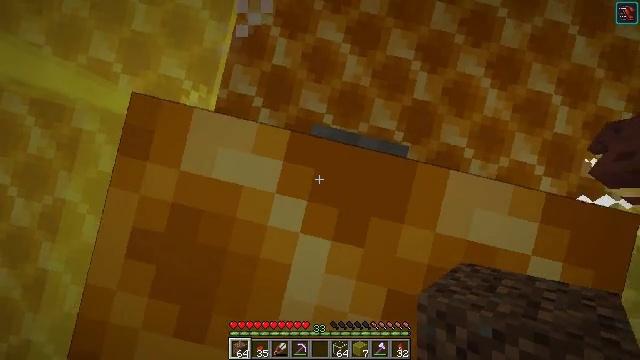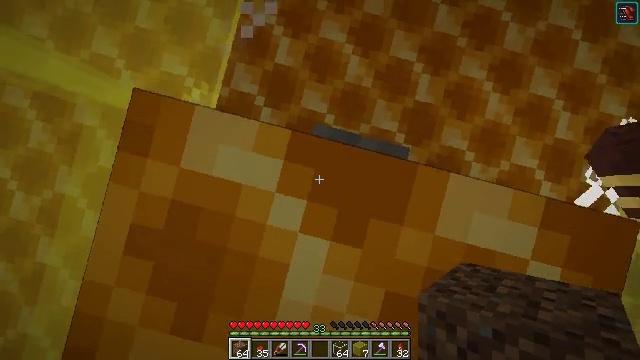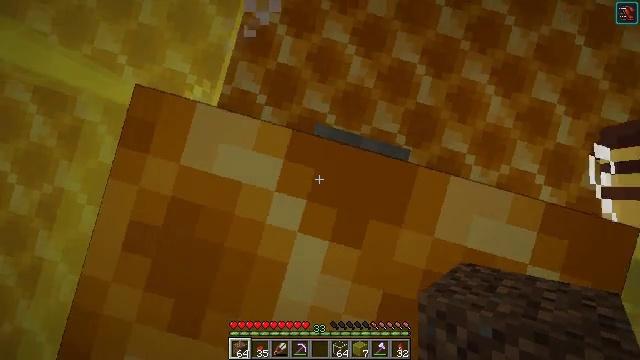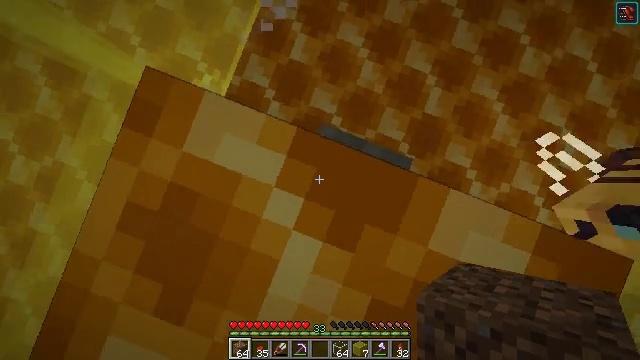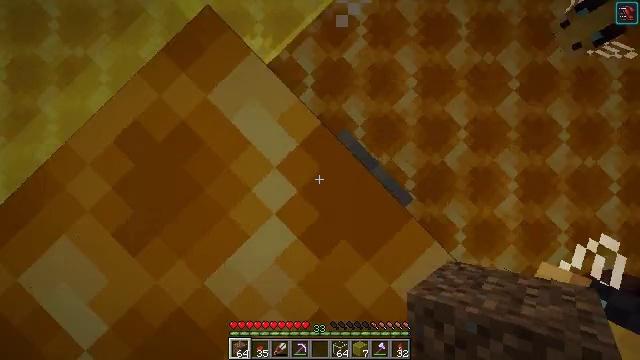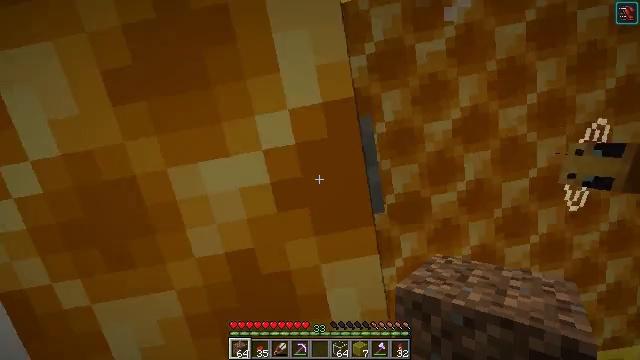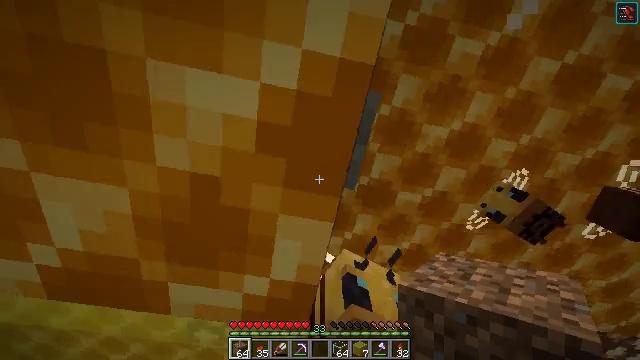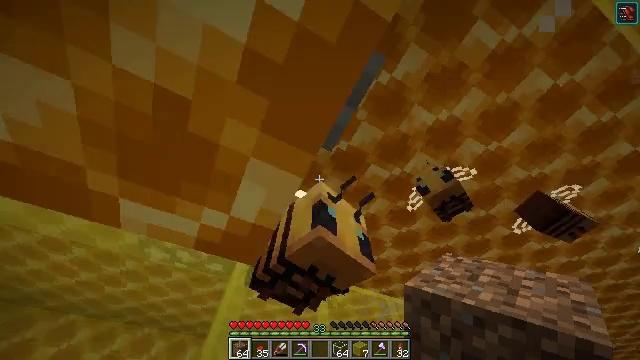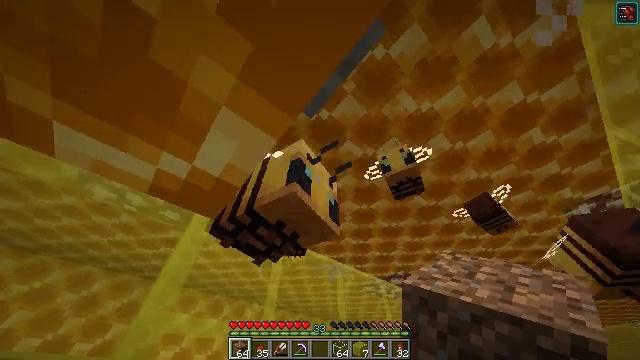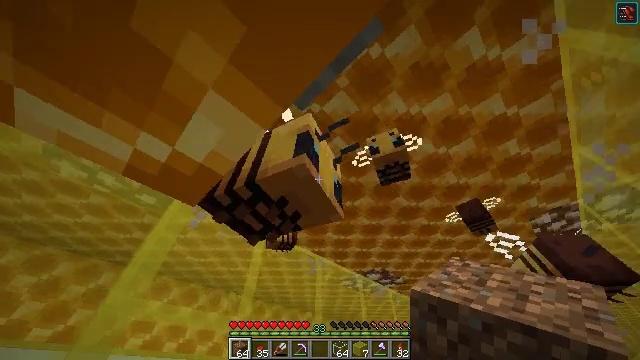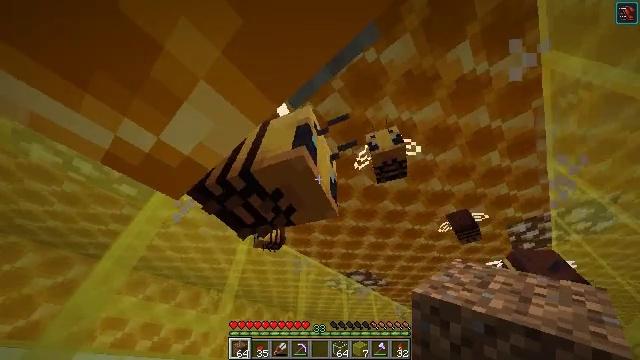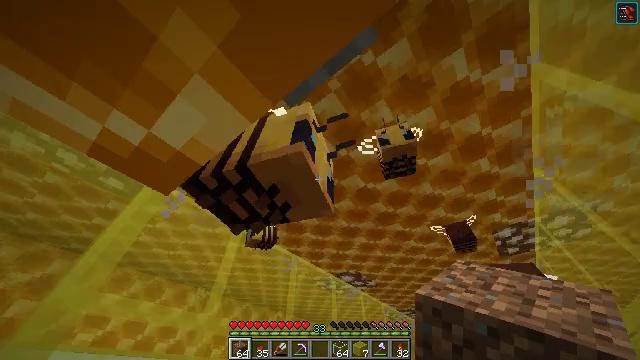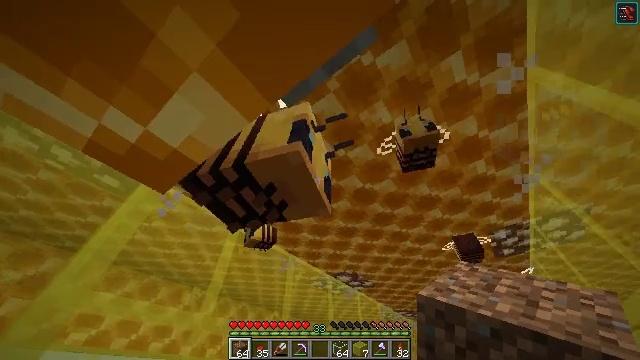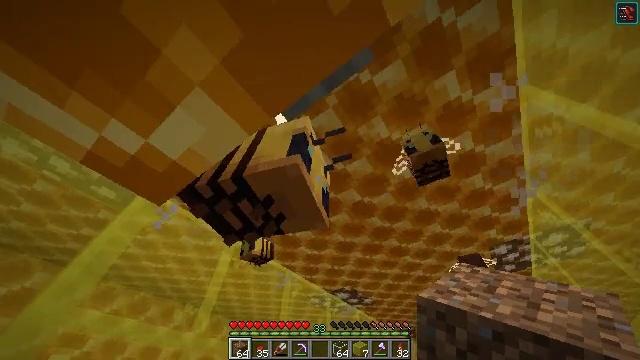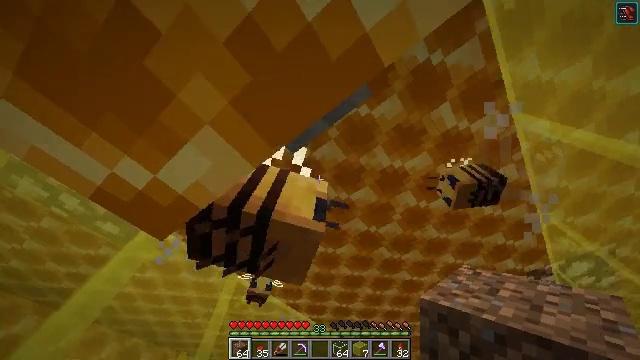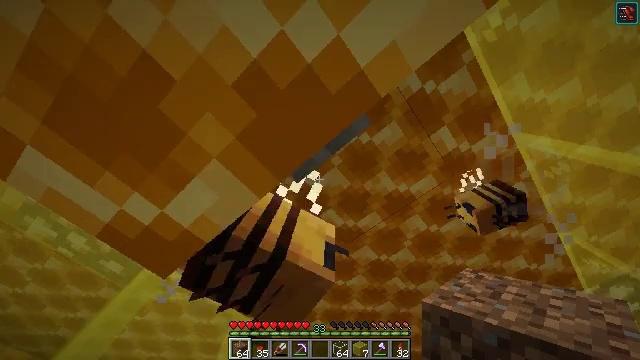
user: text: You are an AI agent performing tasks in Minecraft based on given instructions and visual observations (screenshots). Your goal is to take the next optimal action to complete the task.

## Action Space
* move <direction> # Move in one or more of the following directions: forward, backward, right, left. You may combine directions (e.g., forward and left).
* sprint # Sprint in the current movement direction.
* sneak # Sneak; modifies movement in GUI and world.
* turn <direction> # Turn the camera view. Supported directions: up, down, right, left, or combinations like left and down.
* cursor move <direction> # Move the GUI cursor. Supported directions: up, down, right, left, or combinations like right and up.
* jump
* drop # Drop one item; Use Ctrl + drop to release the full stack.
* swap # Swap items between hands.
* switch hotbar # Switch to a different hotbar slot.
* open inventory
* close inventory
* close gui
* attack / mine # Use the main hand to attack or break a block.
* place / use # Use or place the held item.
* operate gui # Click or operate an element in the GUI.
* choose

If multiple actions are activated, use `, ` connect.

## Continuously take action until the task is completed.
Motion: motion action
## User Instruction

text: Open the crafting table to make a honeycomb block with honeycombs.
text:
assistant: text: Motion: turn right and up
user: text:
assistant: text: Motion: turn right and up
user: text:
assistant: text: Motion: turn right and up
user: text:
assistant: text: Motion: turn right and up
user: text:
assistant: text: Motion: turn right and down
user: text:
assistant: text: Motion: turn right and down
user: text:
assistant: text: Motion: turn right and down
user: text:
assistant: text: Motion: turn right and down
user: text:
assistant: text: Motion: turn right and down
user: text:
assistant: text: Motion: turn right
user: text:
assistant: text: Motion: turn right
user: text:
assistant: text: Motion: no_op
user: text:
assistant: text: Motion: turn up
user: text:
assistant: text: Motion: turn left and up
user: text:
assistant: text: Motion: turn left and up
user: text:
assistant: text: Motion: no_op
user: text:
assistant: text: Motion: no_op
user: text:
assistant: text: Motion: no_op
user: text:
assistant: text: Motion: no_op
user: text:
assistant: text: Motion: no_op
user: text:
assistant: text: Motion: no_op
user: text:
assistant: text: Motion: no_op
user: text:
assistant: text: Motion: no_op
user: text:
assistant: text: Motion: no_op
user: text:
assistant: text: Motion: no_op
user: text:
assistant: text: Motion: no_op
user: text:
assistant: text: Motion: no_op
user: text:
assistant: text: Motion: no_op
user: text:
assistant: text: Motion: no_op
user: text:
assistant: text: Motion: no_op